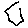
Label: hexagon